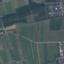
Land use / land cover: PermanentCrop